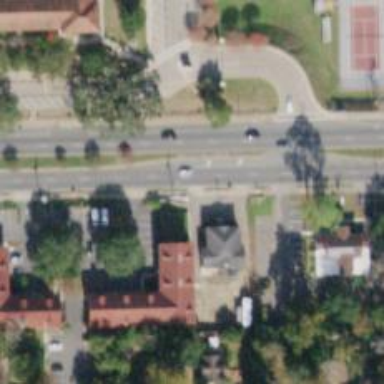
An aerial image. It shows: Unmarked crossing on footway.